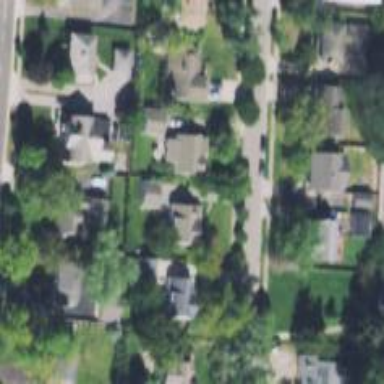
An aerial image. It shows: Residential driveway designated as service road.